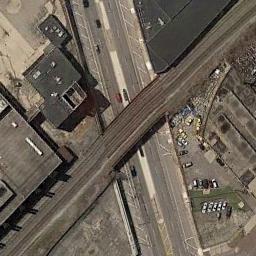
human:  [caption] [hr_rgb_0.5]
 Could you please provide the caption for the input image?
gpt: An overpass is above the road .

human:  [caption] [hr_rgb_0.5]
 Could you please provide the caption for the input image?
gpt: The overpass is next to the bare land and some houses .

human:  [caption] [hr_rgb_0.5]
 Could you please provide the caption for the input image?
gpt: Several buildings of different shapes are beside the overpass .

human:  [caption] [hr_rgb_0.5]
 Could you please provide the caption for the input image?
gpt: The cross-line overpass is over the road and some buildings and open areas are next to the overpass .

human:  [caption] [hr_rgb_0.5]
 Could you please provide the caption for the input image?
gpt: There are two black buildings beside the overpass .